Milling tool wear sample.
Tool blade image: 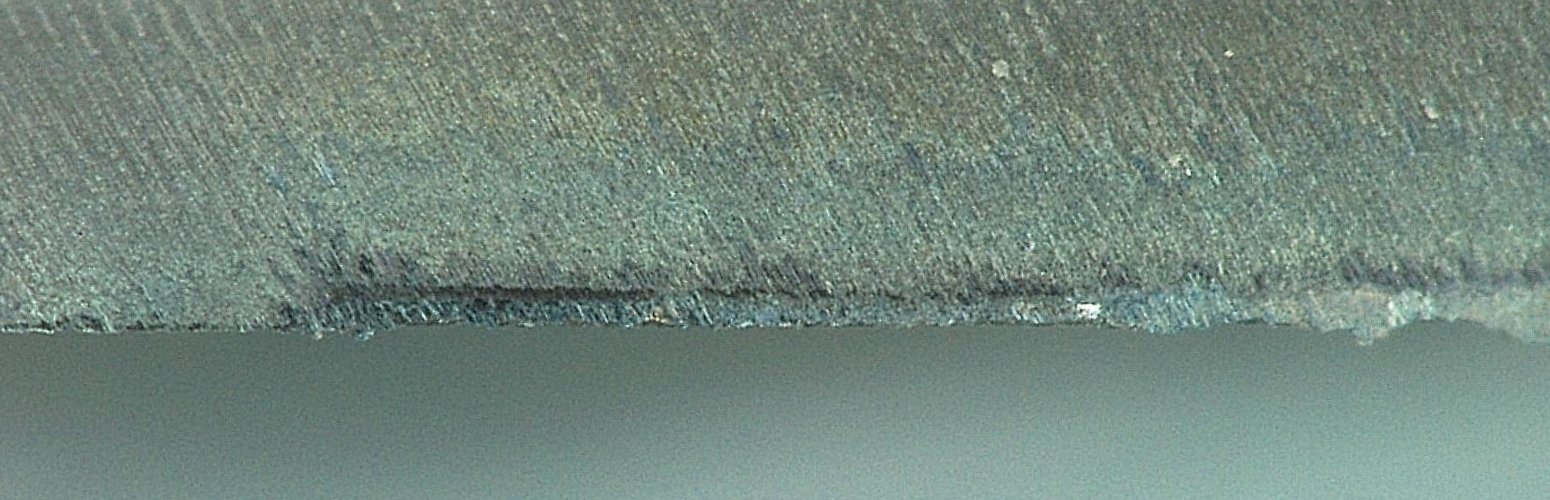
Chip image: 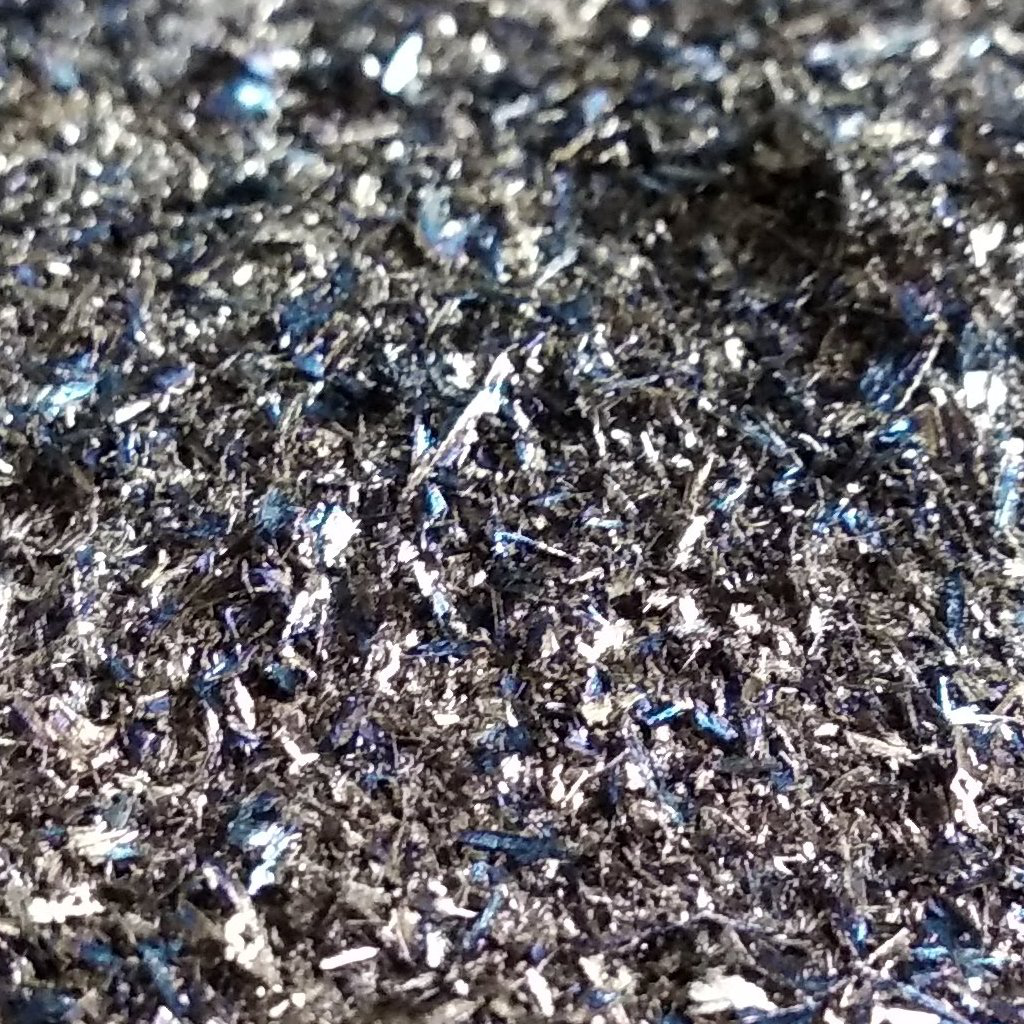
Workpiece image: 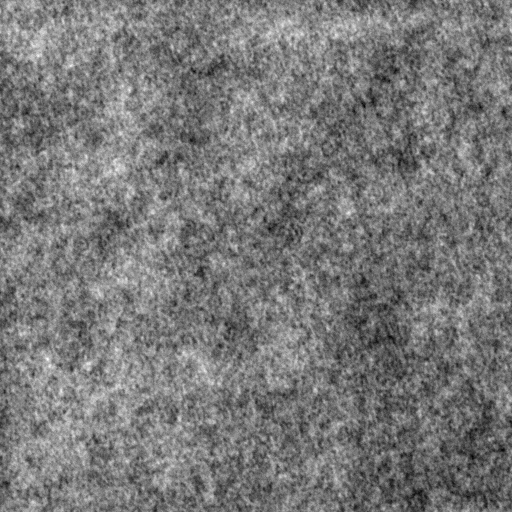
Tool wear state: dulled
Gaps: 18.35
Flank wear: 116.06
Overhang: 20.15
Force-signal Mel-spectrograms (X, Y, Z axes): 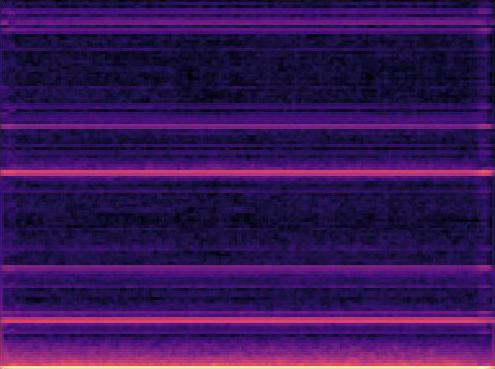 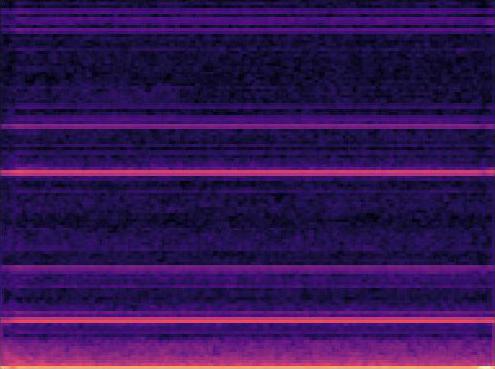 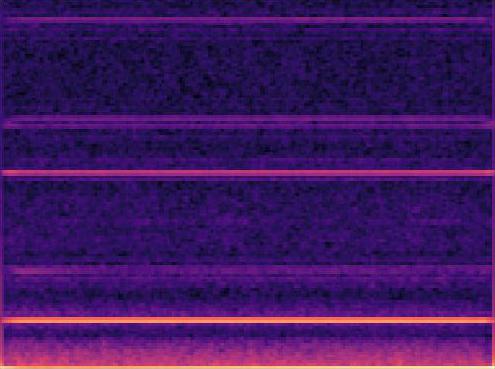
Force-signal scalograms (X, Y, Z axes): 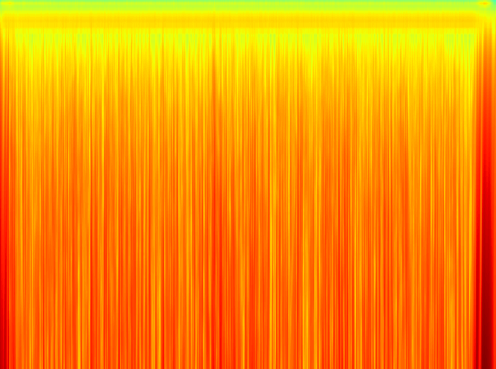 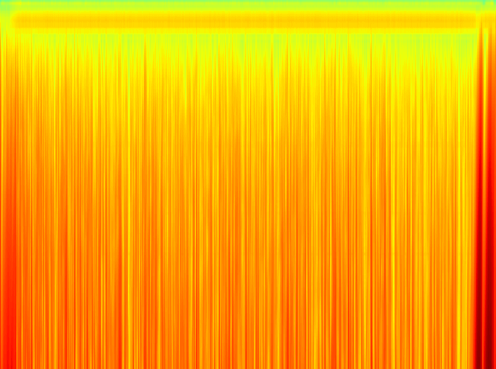 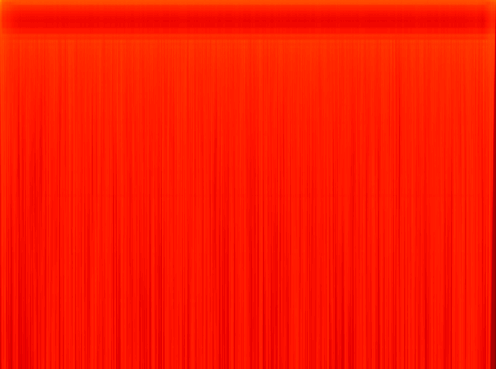
Force phase: accelerated_severe_wear